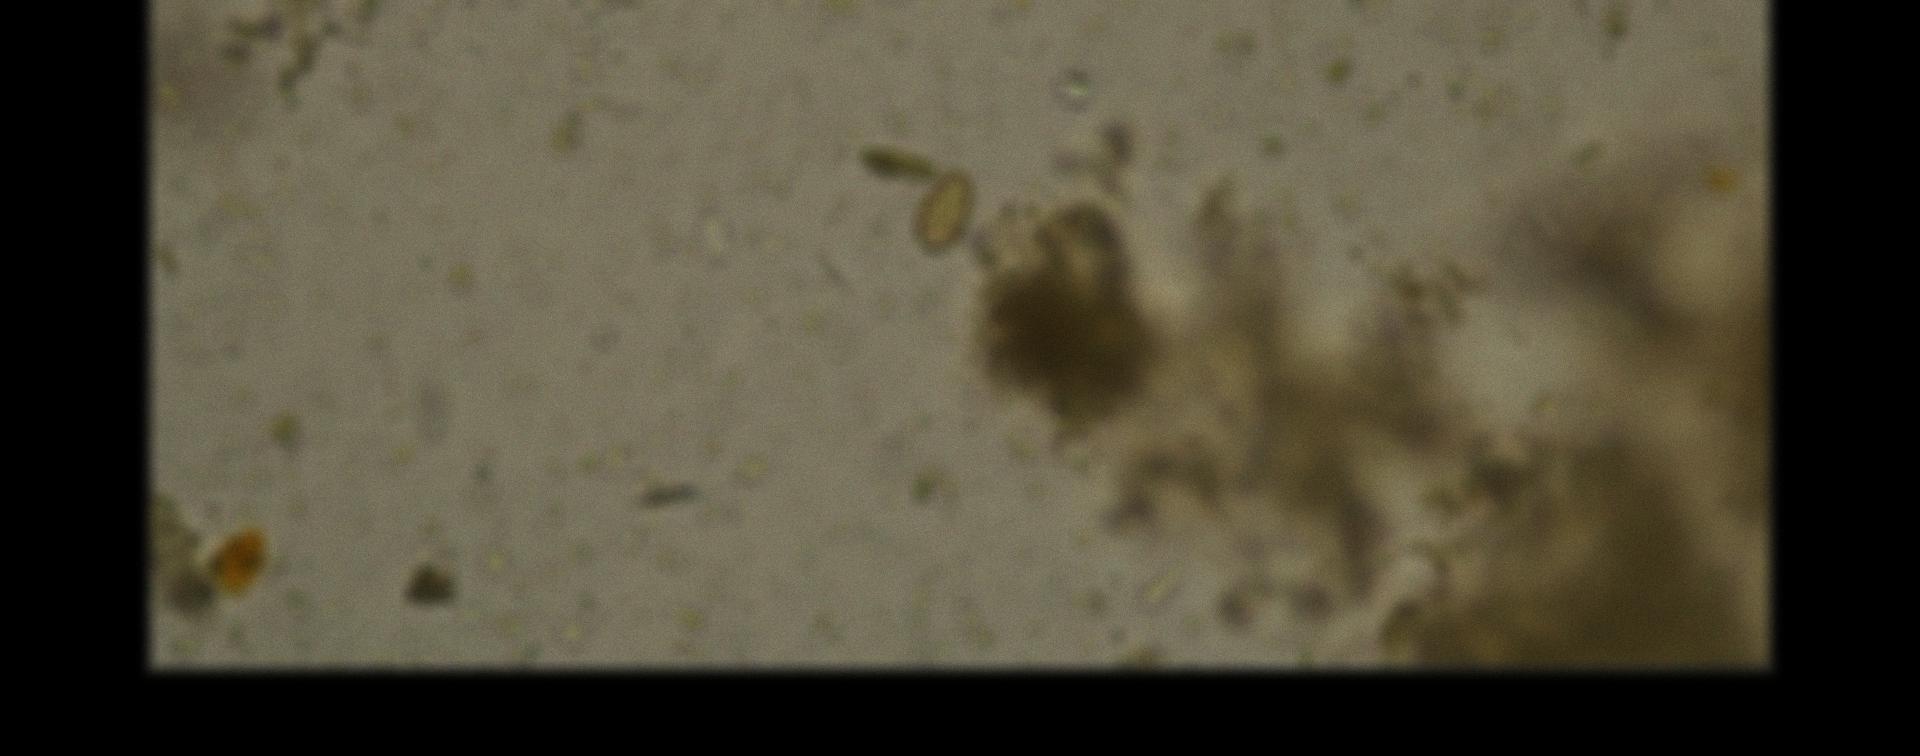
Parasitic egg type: Opisthorchis viverrine